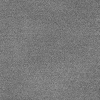
Atmospheric dust classification: dusty